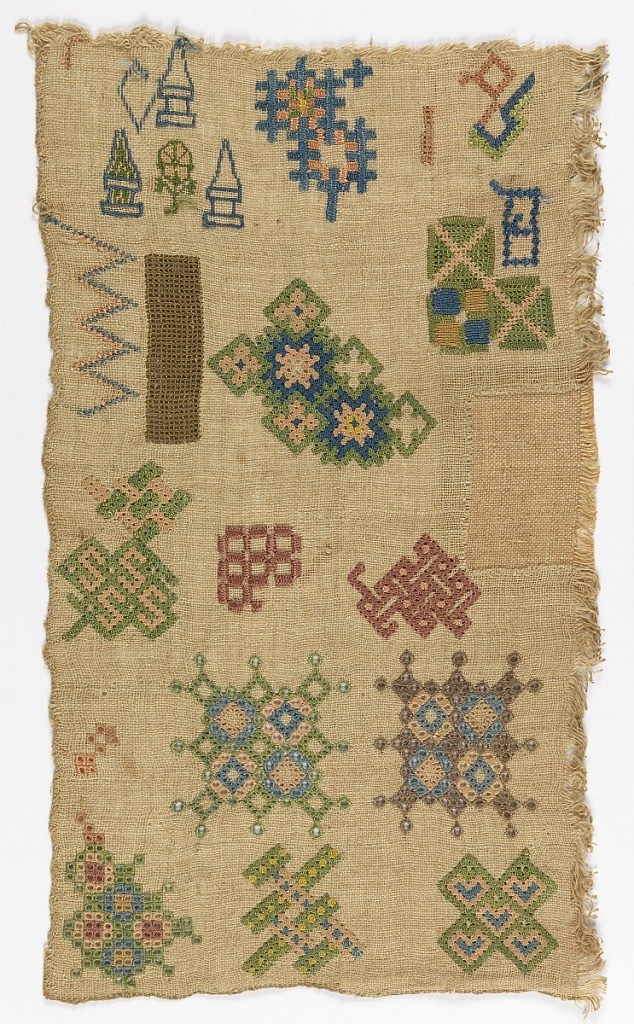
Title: Sampler
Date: early 17th century
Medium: silk embroidery, linen foundation Technique: wrapped bars, eyelet, tent, rococo, and satin stitches on plain weave
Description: Random spot sampler, detached motifs, with interlacings and geometric types.